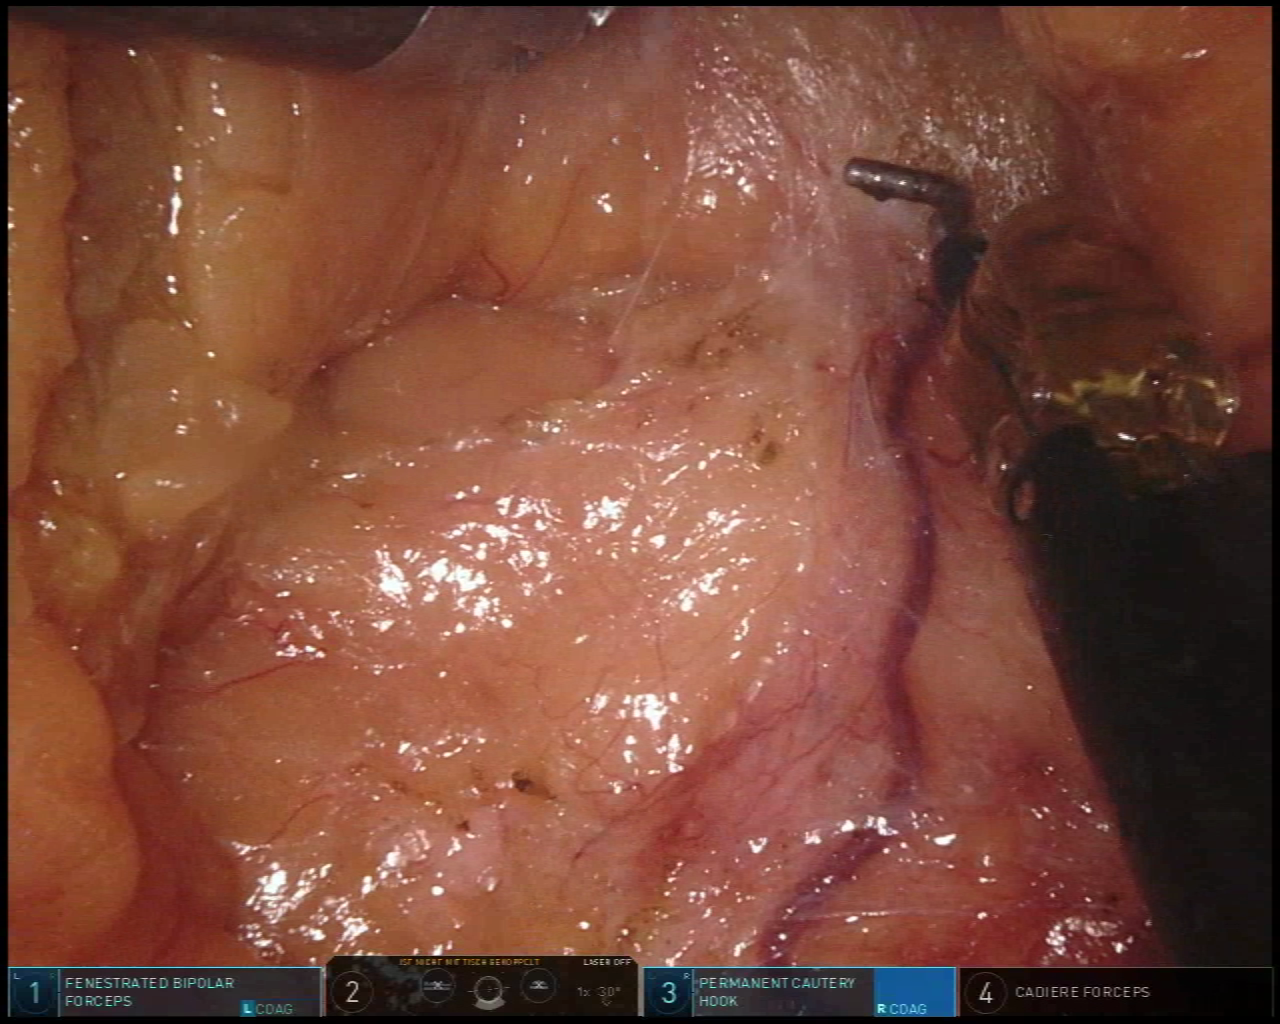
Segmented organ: pancreas
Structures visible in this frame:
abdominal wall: no
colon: no
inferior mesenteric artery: no
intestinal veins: no
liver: no
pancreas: yes
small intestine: no
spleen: no
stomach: no
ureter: no
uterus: no
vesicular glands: no